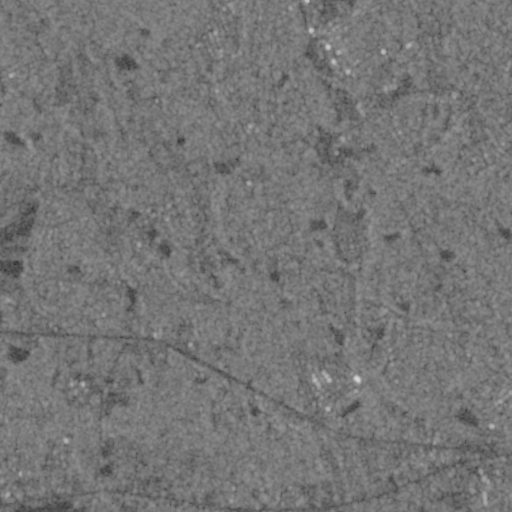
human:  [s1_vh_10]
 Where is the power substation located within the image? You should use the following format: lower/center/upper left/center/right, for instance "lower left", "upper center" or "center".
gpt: The power substation is located in the center left of the image.
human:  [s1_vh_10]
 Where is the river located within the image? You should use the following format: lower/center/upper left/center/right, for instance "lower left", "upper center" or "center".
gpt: The river is located in the upper of the image.
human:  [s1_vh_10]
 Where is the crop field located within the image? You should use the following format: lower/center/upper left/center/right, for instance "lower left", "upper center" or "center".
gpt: There is no crop field in the image.

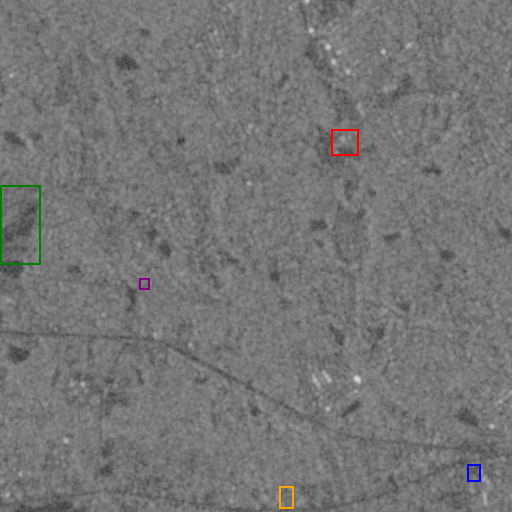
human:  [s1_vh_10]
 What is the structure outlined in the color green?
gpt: The structure outlined in green is a crop field.
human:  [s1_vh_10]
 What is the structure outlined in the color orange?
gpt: The structure outlined in orange is a park.
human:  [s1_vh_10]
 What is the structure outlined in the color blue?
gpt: The structure outlined in blue is a parking lot.
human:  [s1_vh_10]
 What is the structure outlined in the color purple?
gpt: The structure outlined in purple is a power substation.
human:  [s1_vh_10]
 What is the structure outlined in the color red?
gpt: The structure outlined in red is a building.
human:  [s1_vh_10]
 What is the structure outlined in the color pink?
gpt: There is no pink outline.